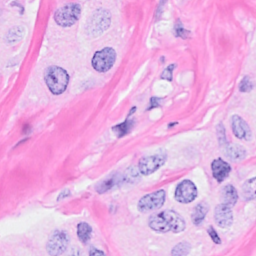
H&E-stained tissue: Breast